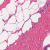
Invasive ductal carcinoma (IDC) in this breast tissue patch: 0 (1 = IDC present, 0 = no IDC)